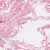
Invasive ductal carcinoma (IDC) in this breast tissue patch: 0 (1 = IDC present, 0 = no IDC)